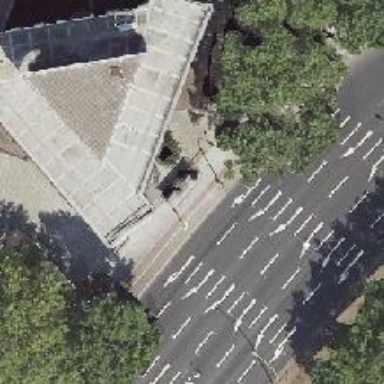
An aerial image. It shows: Paved platform for public transport with shelter.